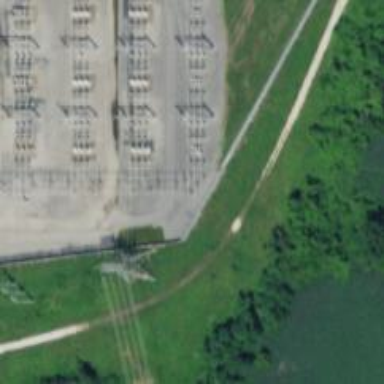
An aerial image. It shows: Switch for power supply.